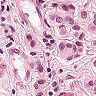
Metastatic tissue present: yes